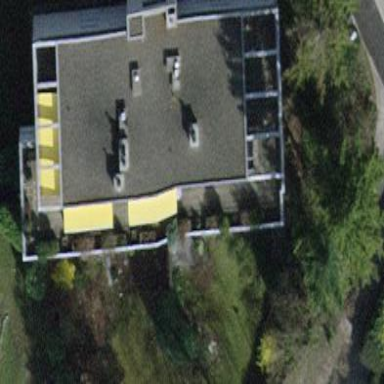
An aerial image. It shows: Building with flat roof.